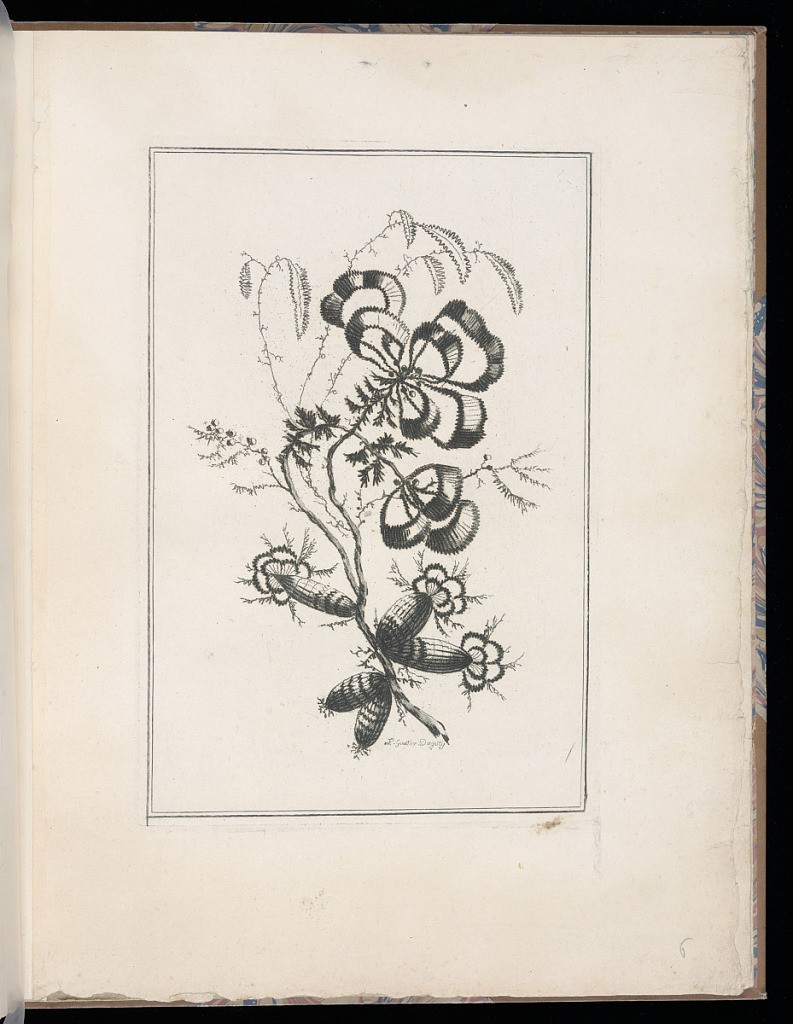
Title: Spray of Flowers
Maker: Jean-Baptiste Pillement, French, 1728–1808
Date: mid- 18th–late 18th century
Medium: Etching on laid paper
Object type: Print
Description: Design for a fantastical chinoiserie spray of flowers with leaves and stems.